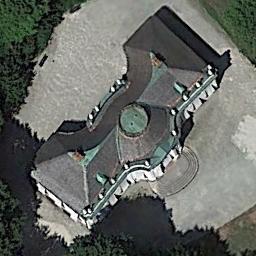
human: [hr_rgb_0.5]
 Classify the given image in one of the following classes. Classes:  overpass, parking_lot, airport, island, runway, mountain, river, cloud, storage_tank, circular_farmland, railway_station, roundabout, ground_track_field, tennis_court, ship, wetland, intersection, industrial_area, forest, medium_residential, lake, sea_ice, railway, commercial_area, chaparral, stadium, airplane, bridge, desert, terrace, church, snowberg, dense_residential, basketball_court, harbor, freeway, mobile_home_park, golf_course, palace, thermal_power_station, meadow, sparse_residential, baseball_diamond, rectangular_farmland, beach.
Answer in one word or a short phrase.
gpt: palace